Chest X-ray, PA view. Patient: 50 years old, sex F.
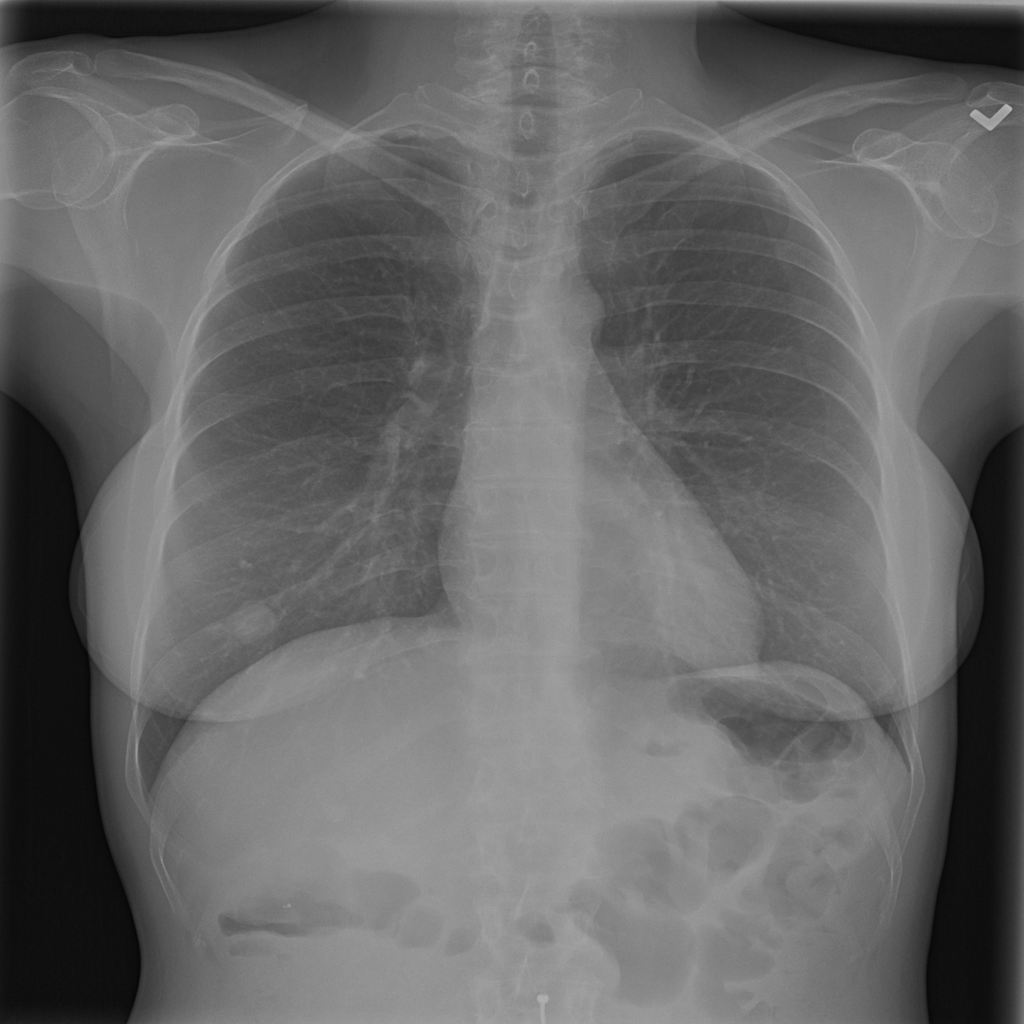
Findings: Nodule